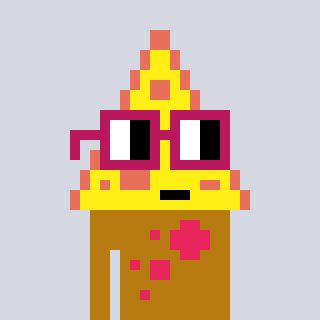
a pixel art character with square dark red glasses, a pizza-shaped head and a gold-colored body on a cool background